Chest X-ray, AP view. Patient: 67 years old, sex F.
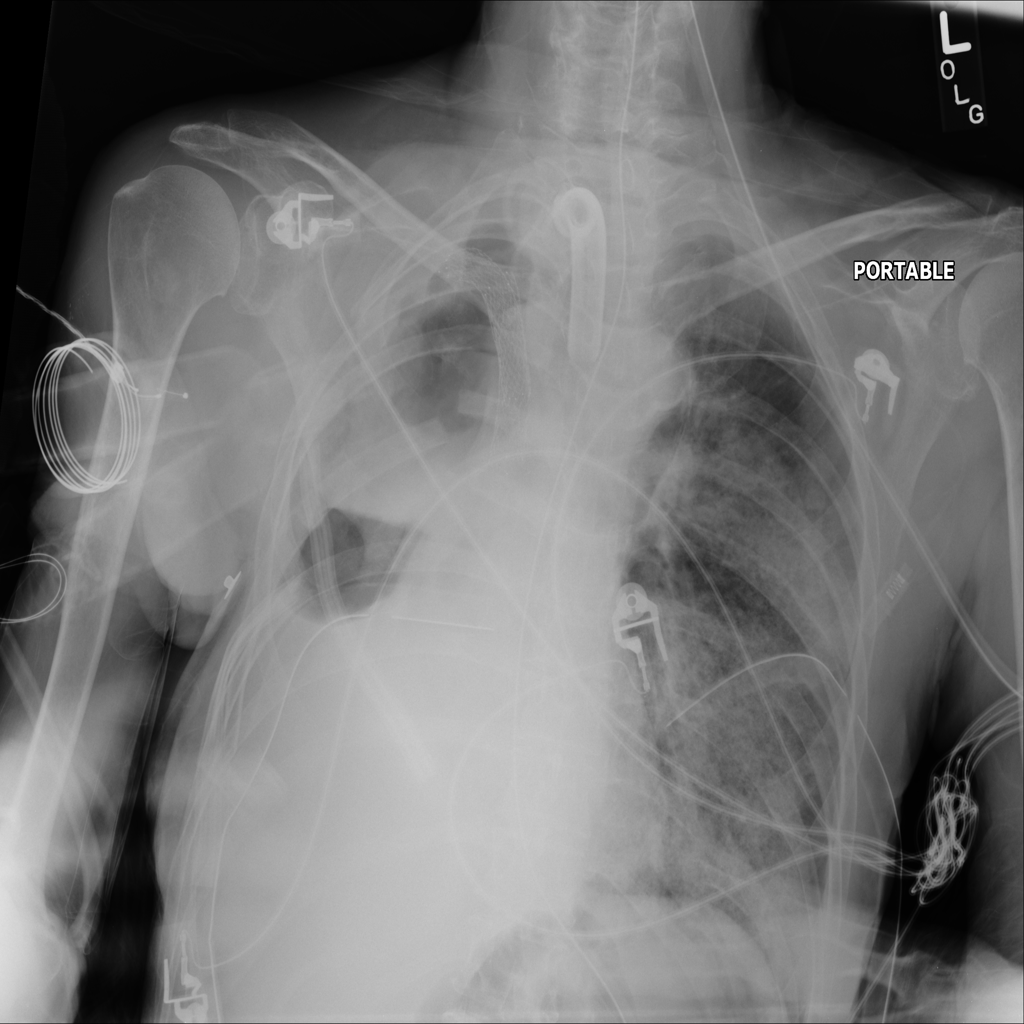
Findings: Edema